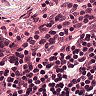
Metastatic tissue present: no